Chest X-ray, PA view. Patient: 54 years old, sex F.
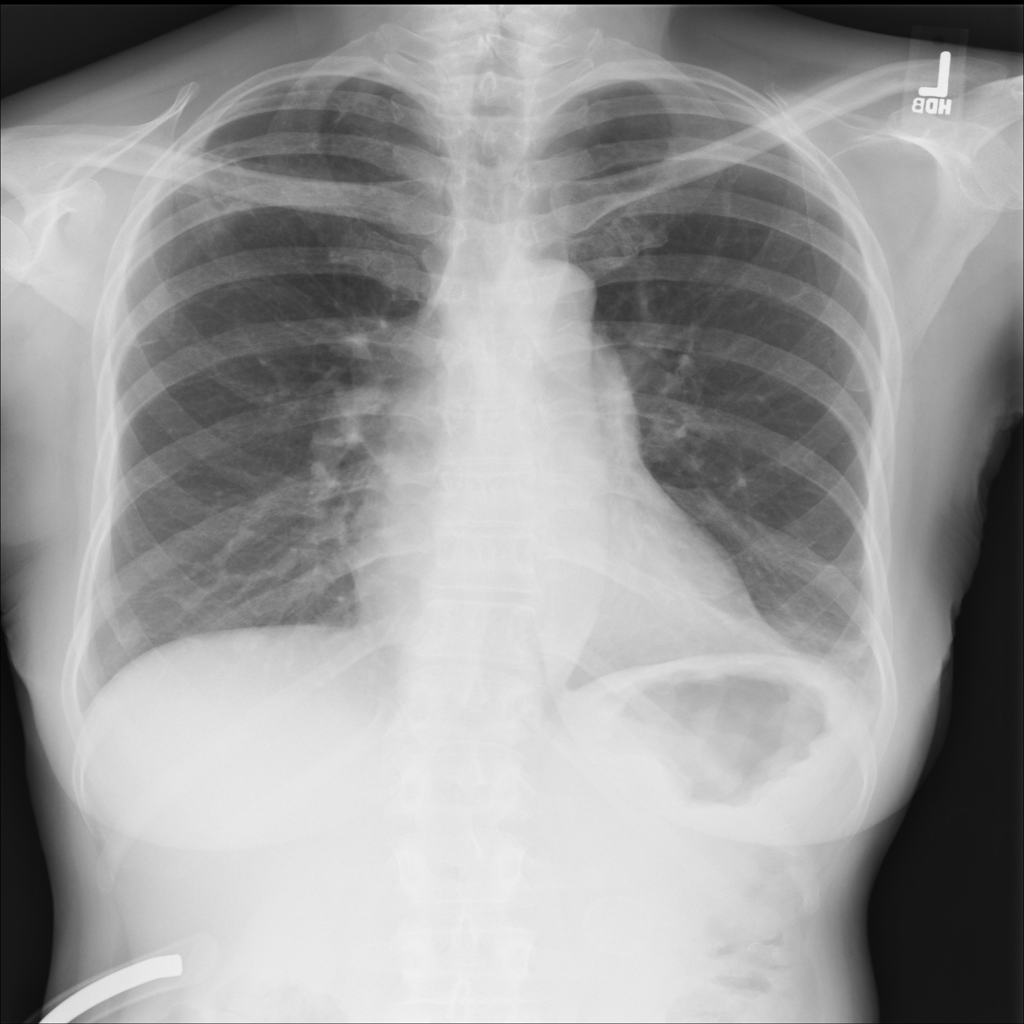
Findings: Atelectasis